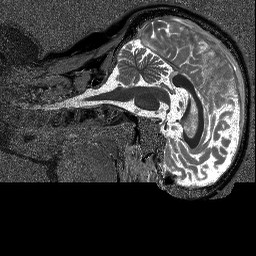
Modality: T1map
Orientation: sagittal
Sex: female